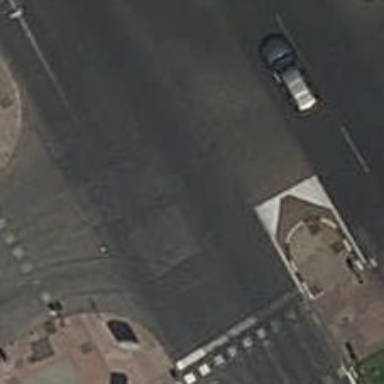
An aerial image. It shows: Road with traffic signals.